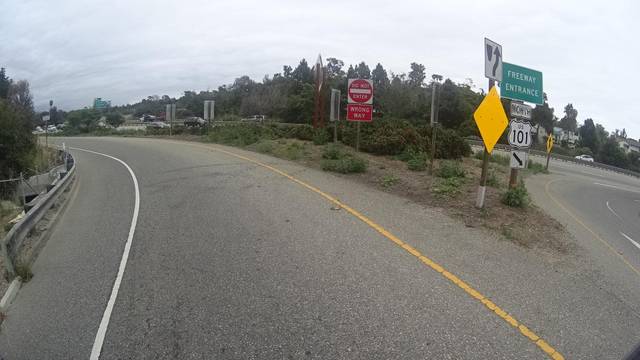
Region: United States
Coordinates: 34.422, -119.666